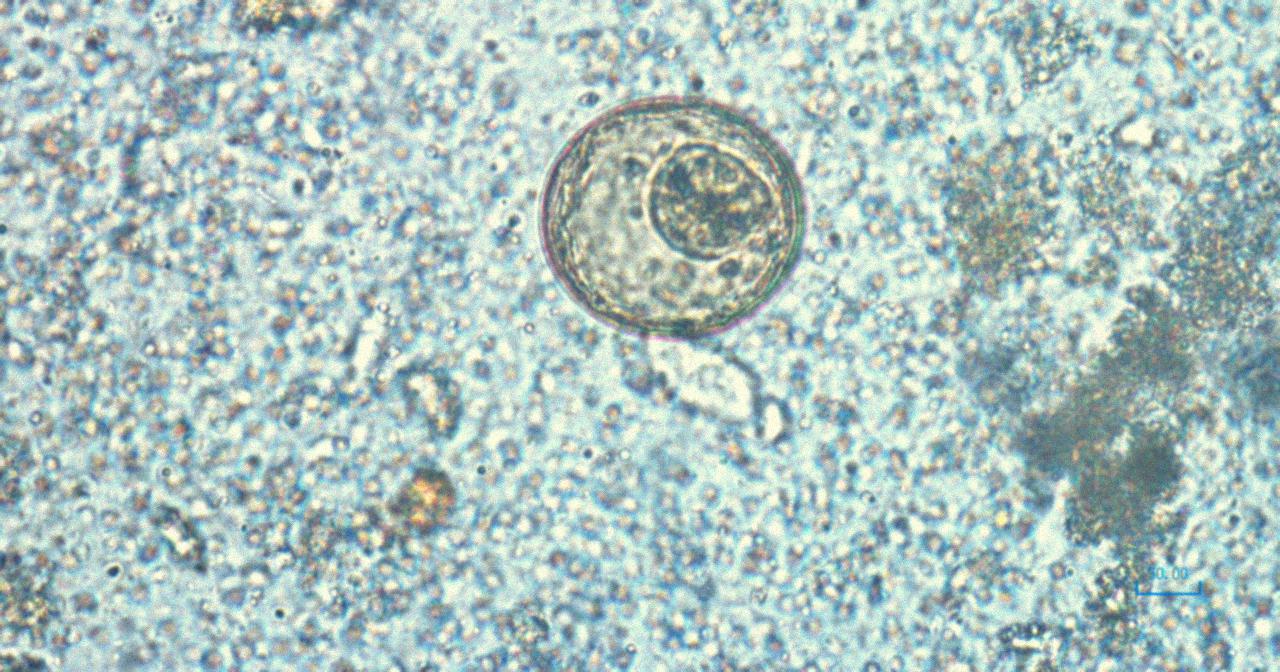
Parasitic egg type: Hymenolepis diminuta